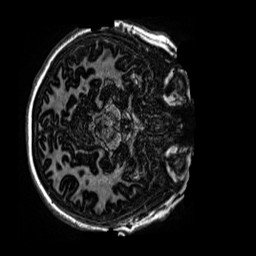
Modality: MP2RAGE
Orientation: axial
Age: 11
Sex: female
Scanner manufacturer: siemens
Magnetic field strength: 3 T
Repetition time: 4 s
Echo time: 0.00299 s